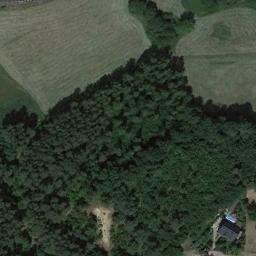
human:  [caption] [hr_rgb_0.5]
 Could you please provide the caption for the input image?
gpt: The forest is next to the bare land and a house .

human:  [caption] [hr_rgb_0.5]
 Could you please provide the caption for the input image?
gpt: This is a dense forest .

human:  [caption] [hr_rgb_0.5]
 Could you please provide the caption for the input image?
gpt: The forest has a lot of dense dark green trees and two farmland and some houses are also in the forest .

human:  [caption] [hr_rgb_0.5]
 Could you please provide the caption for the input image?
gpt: A building with a blue roof in the forest beside the green land .

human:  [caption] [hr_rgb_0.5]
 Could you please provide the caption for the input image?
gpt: A green forest beside a black building .